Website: lowes
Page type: order-returns
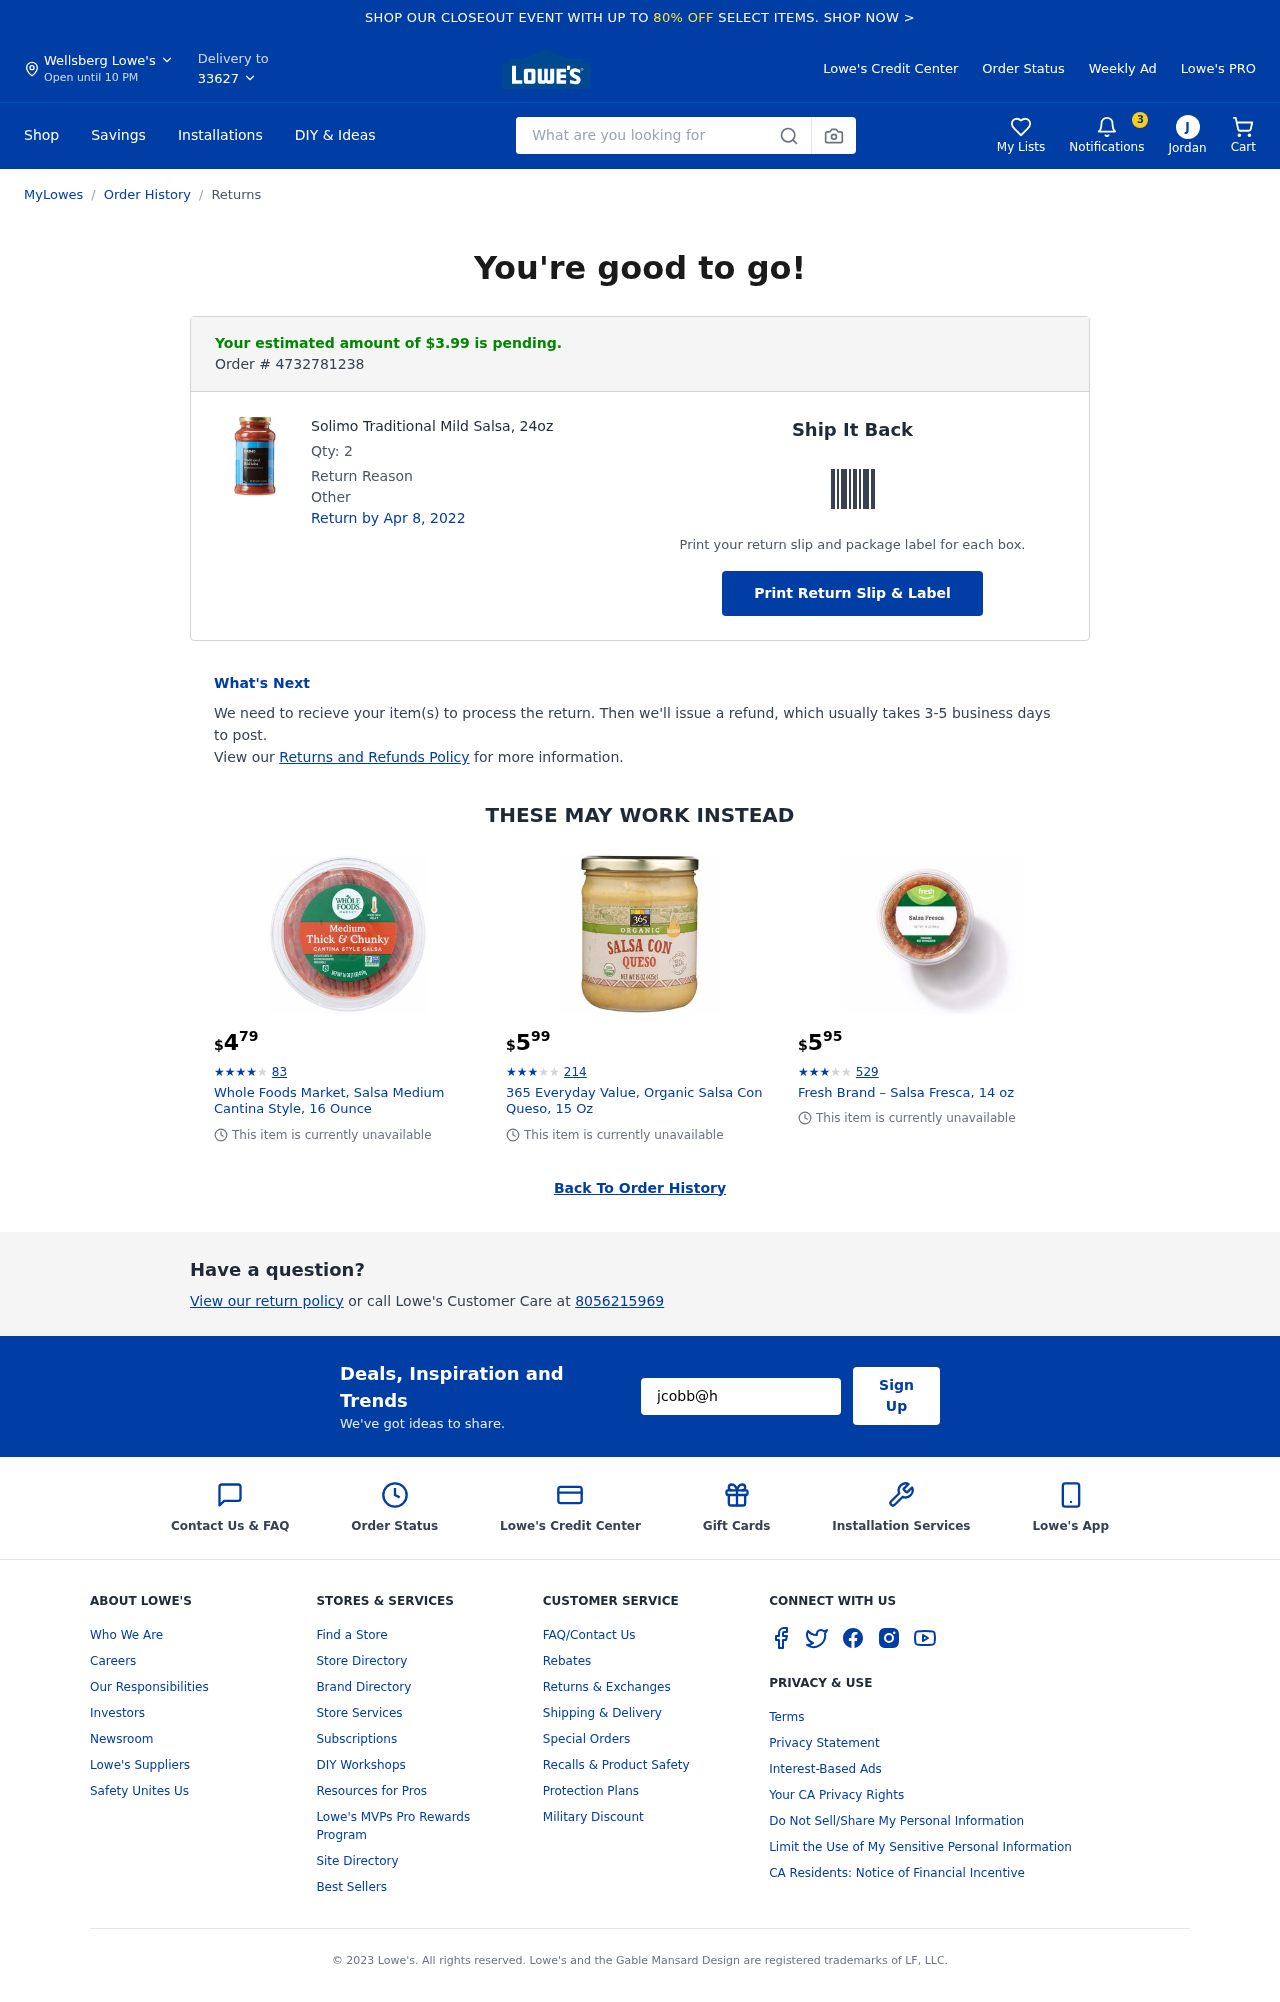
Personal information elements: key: PII_CITY
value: Wellsberg
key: PII_EMAIL
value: jcobb@hotmail.com
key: PII_FIRSTNAME
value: Jordan
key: PII_PHONE
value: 8056215969
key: PII_POSTCODE
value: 33627
Product elements: key: PRODUCT1_NAME
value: Solimo Traditional Mild Salsa, 24oz
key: PRODUCT1_QUANTITY
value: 2
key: PRODUCT2_NAME
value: Whole Foods Market, Salsa Medium Cantina Style, 16 Ounce
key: PRODUCT2_NUM_RATINGS
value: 83
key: PRODUCT2_PRICE
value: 4.79
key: PRODUCT2_RATING
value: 4.3
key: PRODUCT3_NAME
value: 365 Everyday Value, Organic Salsa Con Queso, 15 Oz
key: PRODUCT3_NUM_RATINGS
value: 214
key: PRODUCT3_PRICE
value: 5.99
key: PRODUCT3_RATING
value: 3.7
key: PRODUCT4_NAME
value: Fresh Brand – Salsa Fresca, 14 oz
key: PRODUCT4_NUM_RATINGS
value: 529
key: PRODUCT4_PRICE
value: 5.95
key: PRODUCT4_RATING
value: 3.8
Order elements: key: ORDER_NUM_ITEMS
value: Cart
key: ORDER_TOTAL
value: Your estimated amount of $3.99 is pending.
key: ORDER_ID
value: Order # 4732781238
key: ORDER_RETURN_BY_DATE
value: Return by Apr 8, 2022
Search elements: key: HEADER_SEARCH
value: What are you looking for
Other elements: key: NOTIFICATION_COUNT
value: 3